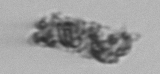
Label: fecal_pellet